Question: i am trying to integrate Google Maps to my Android Application. I followed this tutorial: <URL>.
I did everything as suggested.
These are the errors in the error log:
'''
E/Google Maps Android API(28238): Failed to load map. Error contacting Google servers. This is probably an authentication issue (but could be due to network errors).
E/Google Maps Android API(28238): Authorization failure. Please see https://developers.google.com/maps/documentation/android/start for how to correctly set up the map.
E/Google Maps Android API(28238): Ensure that the following correspond to what is in the API Console: Package Name: com.example.kontrollen, API Key: xxxxxxxxxxxxxx, Certificate Fingerprint: xxxxxxxxxxxxxxxxxxxxxxx
'''
And this is my google account:

Do you have any ideas what i can do?
This is my AndroidManifest:
'''
<?xml version="1.0" encoding="utf-8"?>
<manifest xmlns:android="http://schemas.android.com/apk/res/android"
package="com.example.kontrollen"
android:versionCode="1"
android:versionName="1.0" >
<permission android:name="com.example.kontrollen.permission.MAPS_RECEIVE" android:protectionLevel="signature"/>
<uses-permission android:name="com.example.kontrollen.permission.MAPS_RECEIVE"/>
<uses-permission android:name="android.permission.INTERNET" />
<uses-permission android:name="android.permission.WRITE_EXTERNAL_STORAGE"/>
<uses-permission android:name="com.google.android.providers.gsf.permission.READ_GSERVICES"/>
<uses-permission android:name="android.permission.ACCESS_COARSE_LOCATION" />
<uses-permission android:name="android.permission.ACCESS_FINE_LOCATION" />
<uses-permission android:name="android.permission.INTERNET" />
<uses-feature
android:glEsVersion="0x00020000"
android:required="true"/>
<uses-sdk
android:minSdkVersion="8"
android:targetSdkVersion="17" />
<meta-data
android:name="com.google.android.maps.v2.API_KEY"
android:value="xxxxxxxxxxxxxxxxxxxxxxxxxxx" />
<application
android:allowBackup="true"
android:icon="@drawable/ic_launcher"
android:label="@string/app_name"
android:theme="@style/AppTheme" >
<activity
android:name="com.example.kontrollen.MainActivity"
android:label="@string/app_name" >
<intent-filter>
<action android:name="android.intent.action.MAIN" />
<category android:name="android.intent.category.LAUNCHER" />
</intent-filter>
</activity>
</application>
</manifest>
'''
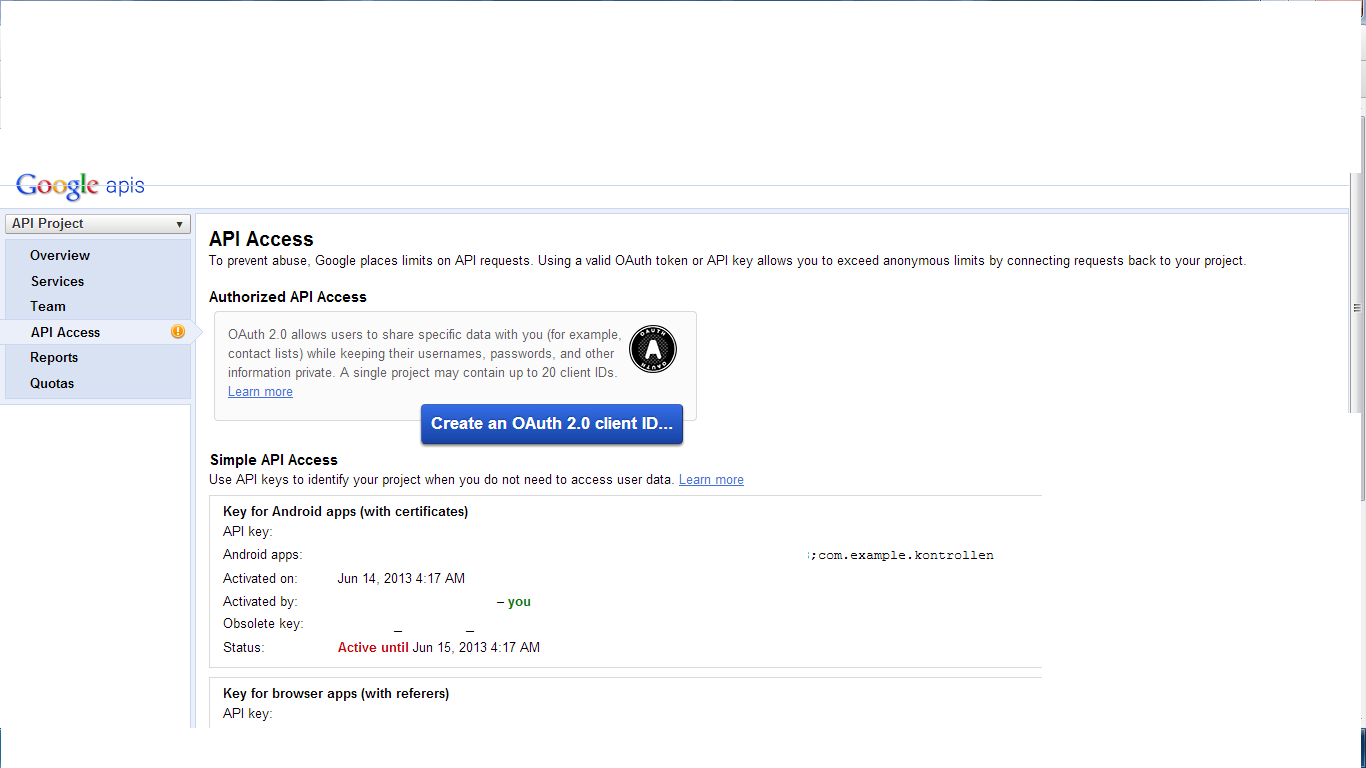
Answer: I solved the problem by uninstalling the app and cleaning the project folder. I did not change anything. Thank you for your help.